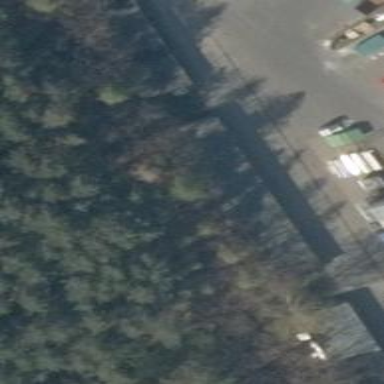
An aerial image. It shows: Group of garages.